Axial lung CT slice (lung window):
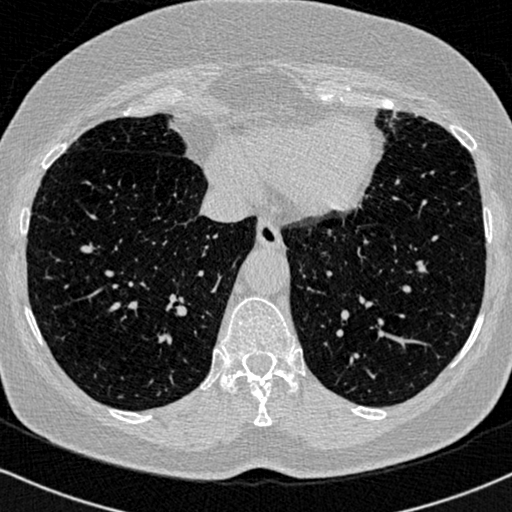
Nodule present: no